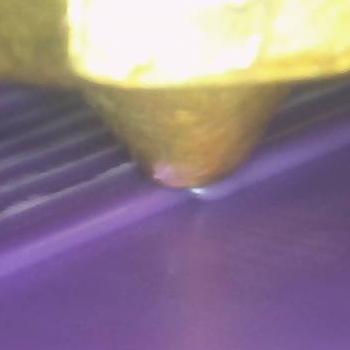
Flow rate: 162%